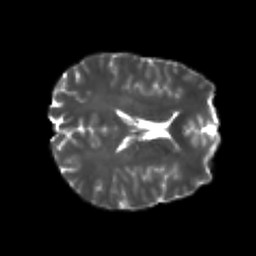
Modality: T2w
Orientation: axial
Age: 24
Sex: male
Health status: healthy
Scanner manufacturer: philips
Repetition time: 7.388 s
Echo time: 0.08599 s